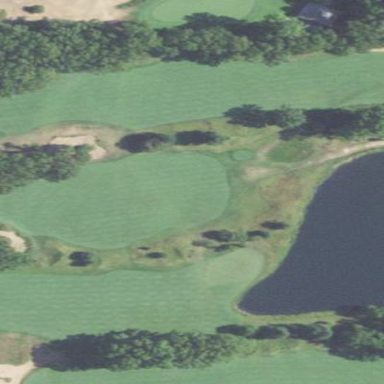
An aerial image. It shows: Grassy area designated as golf fairway.